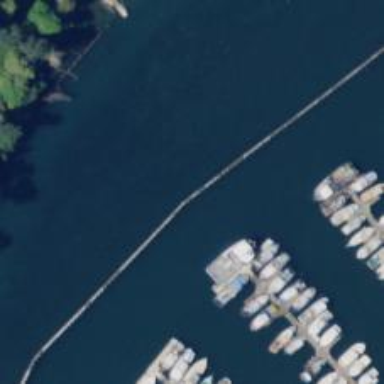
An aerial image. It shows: Breakwater structure.